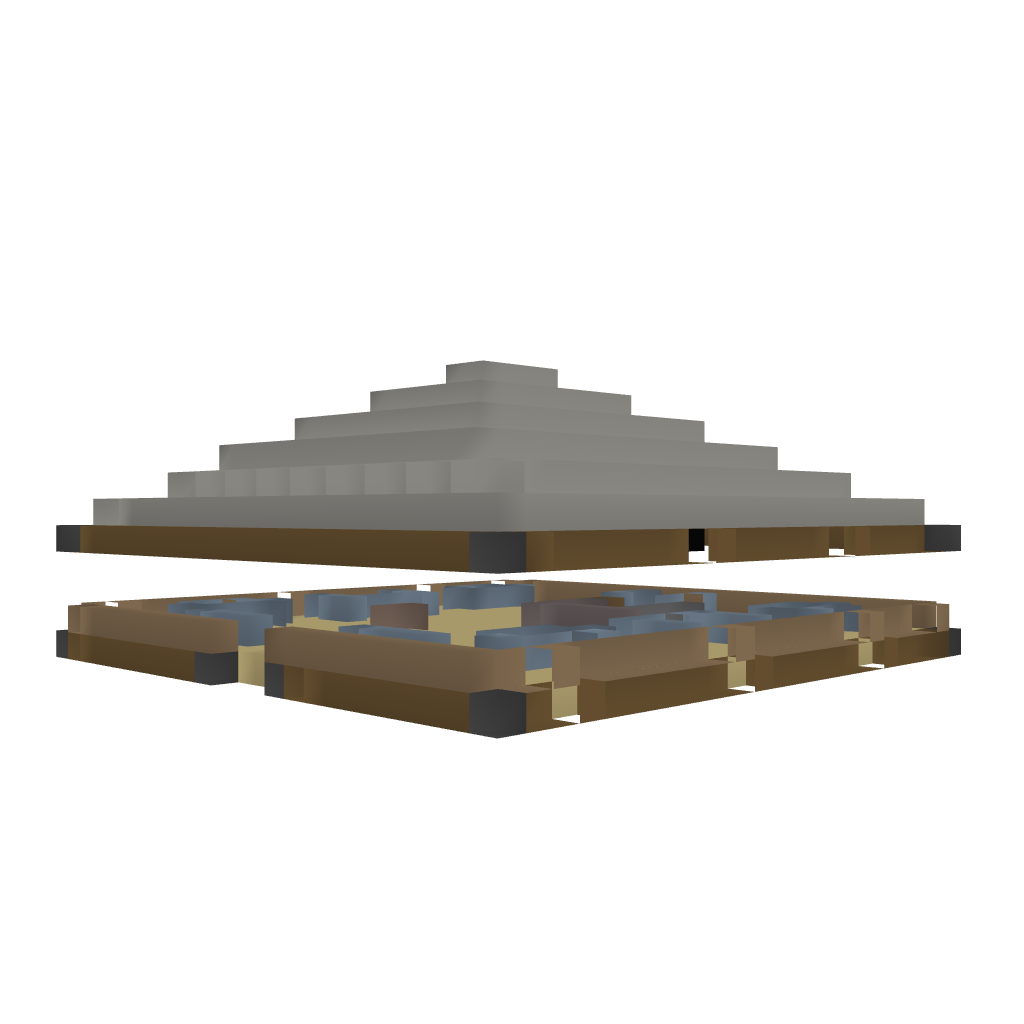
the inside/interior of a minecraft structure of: Simple Restaurant